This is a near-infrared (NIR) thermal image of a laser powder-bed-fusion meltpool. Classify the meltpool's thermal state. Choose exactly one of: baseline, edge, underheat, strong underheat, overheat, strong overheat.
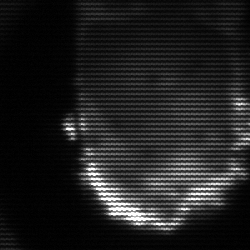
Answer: baseline